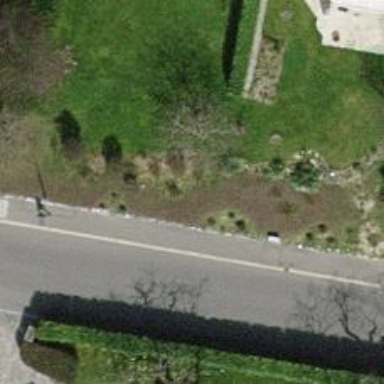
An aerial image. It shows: Hedge barrier.